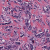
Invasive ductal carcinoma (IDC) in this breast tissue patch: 1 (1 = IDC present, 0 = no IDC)